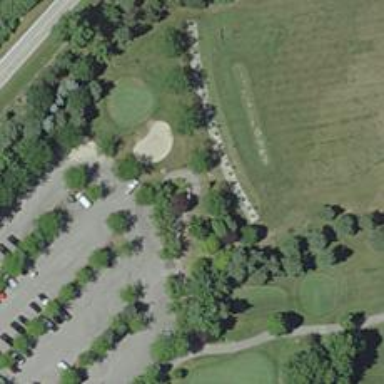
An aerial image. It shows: Path for golf carts.